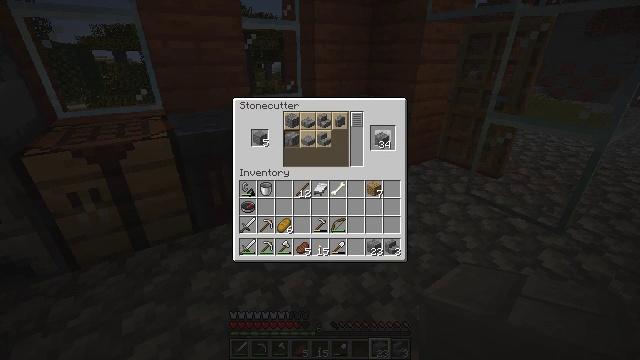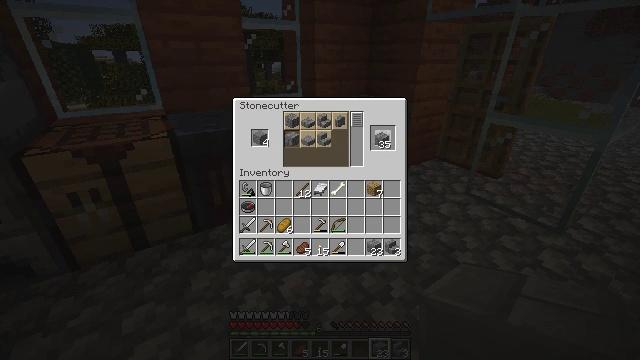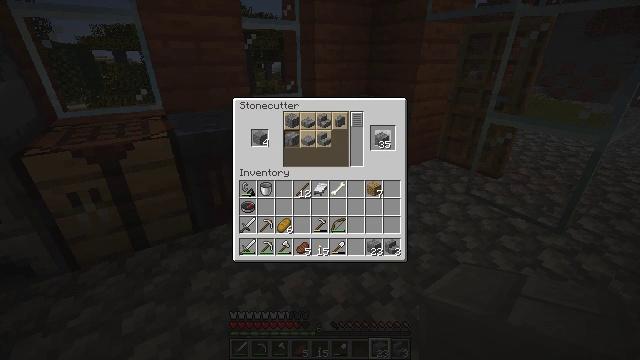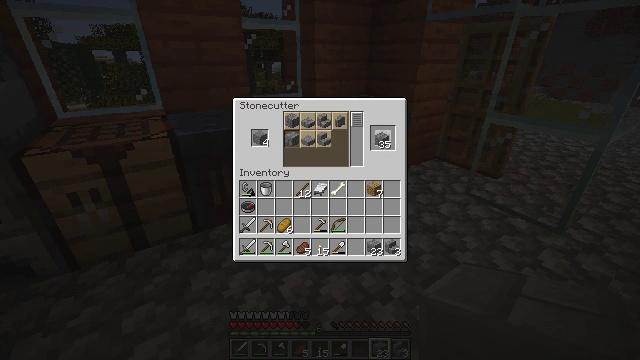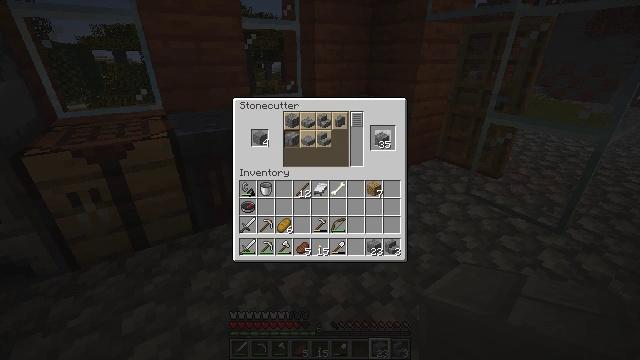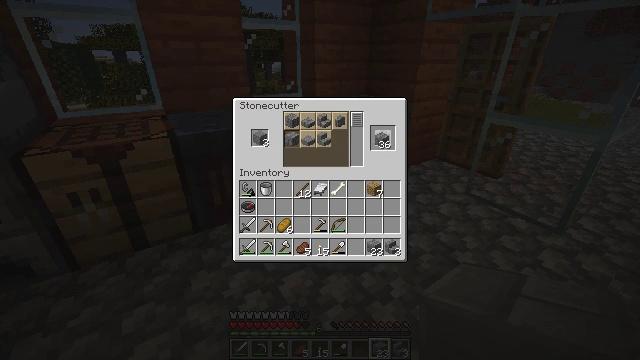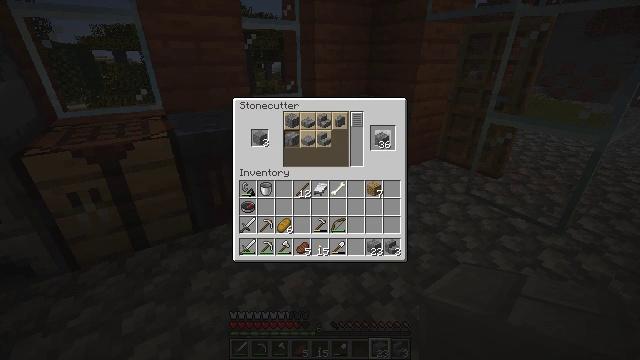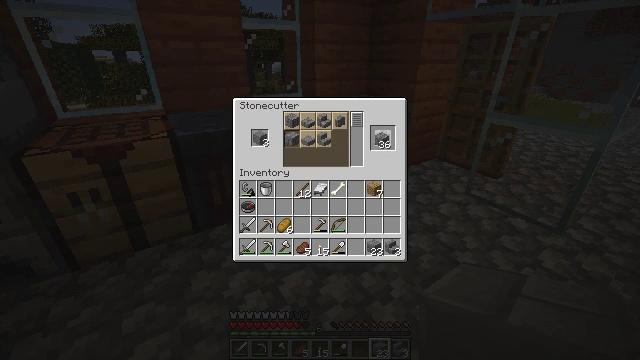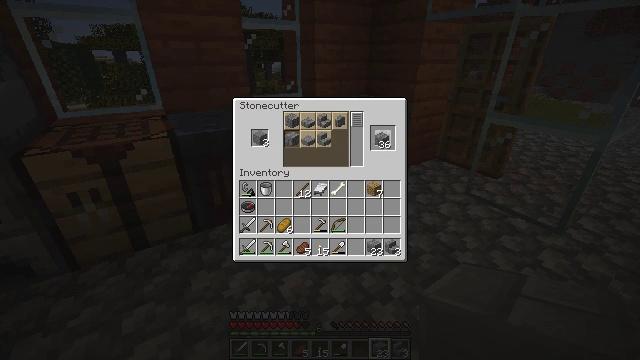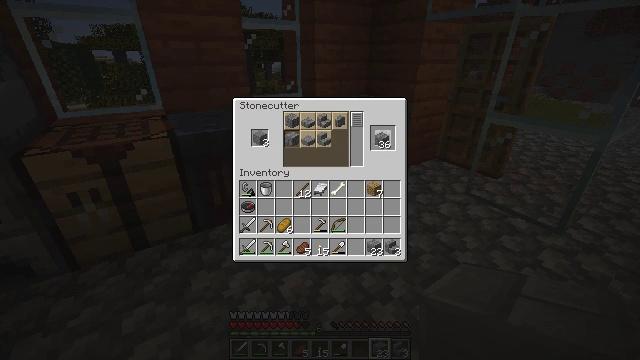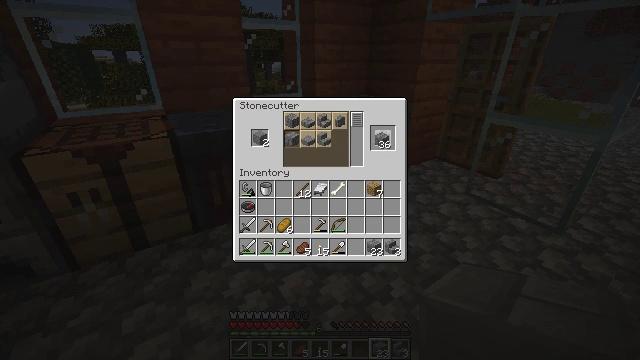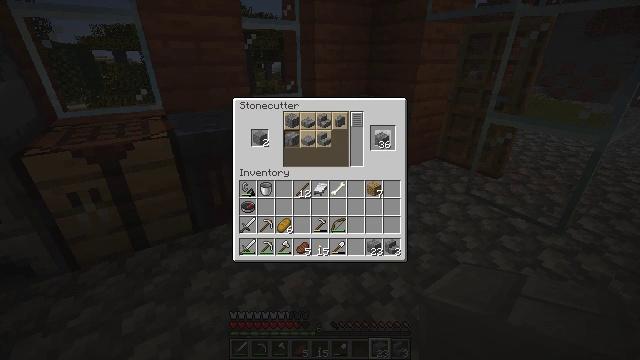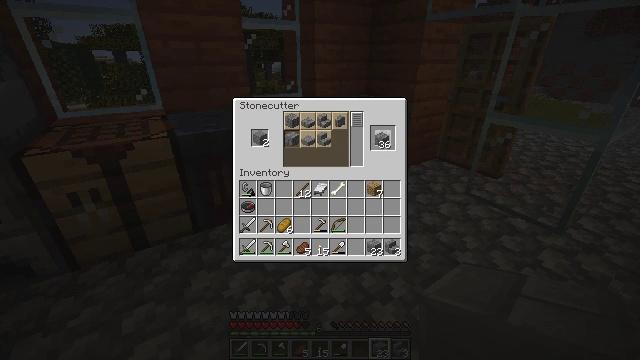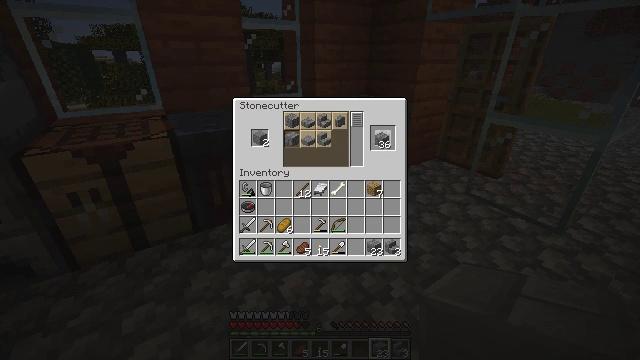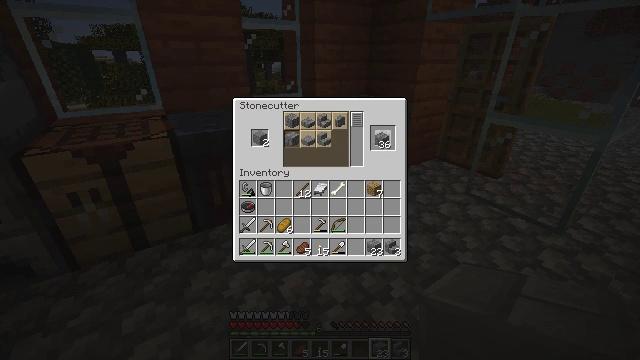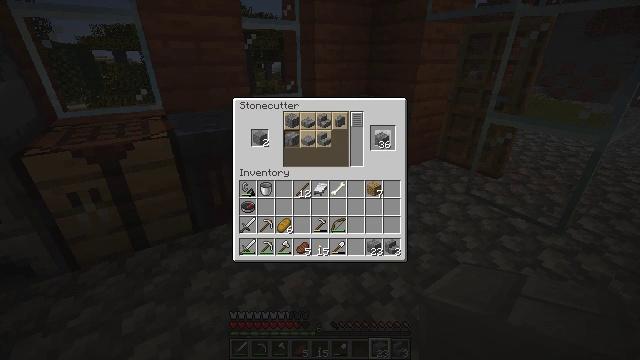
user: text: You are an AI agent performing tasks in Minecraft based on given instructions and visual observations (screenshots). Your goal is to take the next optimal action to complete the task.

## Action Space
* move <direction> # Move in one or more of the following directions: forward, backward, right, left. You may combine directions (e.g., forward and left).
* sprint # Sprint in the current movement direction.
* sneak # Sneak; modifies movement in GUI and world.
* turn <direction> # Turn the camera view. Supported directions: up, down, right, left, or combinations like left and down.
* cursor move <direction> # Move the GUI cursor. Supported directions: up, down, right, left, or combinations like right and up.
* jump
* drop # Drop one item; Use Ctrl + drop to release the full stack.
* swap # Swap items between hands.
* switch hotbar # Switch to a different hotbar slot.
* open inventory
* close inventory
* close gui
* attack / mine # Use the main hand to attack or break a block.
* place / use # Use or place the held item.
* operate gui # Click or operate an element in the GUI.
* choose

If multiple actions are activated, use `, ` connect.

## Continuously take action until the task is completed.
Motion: motion action
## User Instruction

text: Craft stone bricks.
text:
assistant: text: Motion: no_op
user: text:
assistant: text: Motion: attack / mine
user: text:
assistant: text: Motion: attack / mine
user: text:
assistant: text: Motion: attack / mine
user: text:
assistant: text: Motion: no_op
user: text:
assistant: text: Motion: attack / mine
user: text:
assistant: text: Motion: attack / mine
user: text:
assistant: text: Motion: attack / mine
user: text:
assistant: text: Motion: attack / mine
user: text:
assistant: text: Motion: attack / mine
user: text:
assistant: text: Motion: attack / mine
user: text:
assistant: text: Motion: attack / mine
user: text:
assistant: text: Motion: attack / mine
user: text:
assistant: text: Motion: attack / mine
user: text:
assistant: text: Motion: attack / mine
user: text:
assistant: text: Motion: attack / mine
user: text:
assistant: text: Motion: attack / mine
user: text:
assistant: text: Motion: attack / mine
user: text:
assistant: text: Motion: attack / mine
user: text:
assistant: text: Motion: no_op
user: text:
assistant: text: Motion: no_op
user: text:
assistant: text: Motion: attack / mine
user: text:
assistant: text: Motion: attack / mine
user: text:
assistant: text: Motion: attack / mine
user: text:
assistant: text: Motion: no_op
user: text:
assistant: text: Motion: no_op
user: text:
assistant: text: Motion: no_op
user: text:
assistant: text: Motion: no_op
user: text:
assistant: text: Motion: no_op
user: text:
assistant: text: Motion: no_op